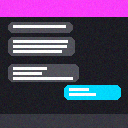
Screen state: on